Interaction volume radius: 10 \u00c5
Interaction volume height: 30 \u00c5
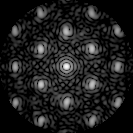
Disorder parameter: 0.3048